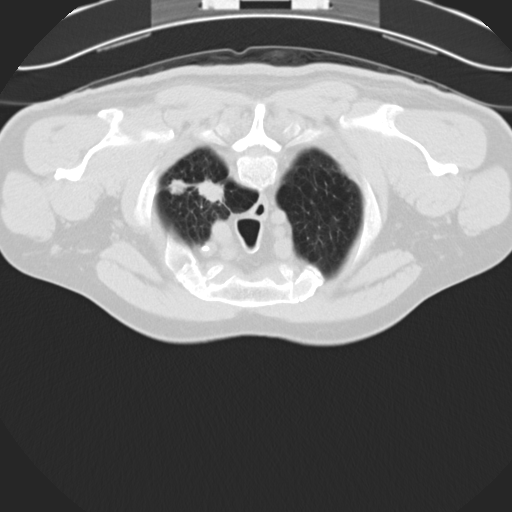
Survival: Short